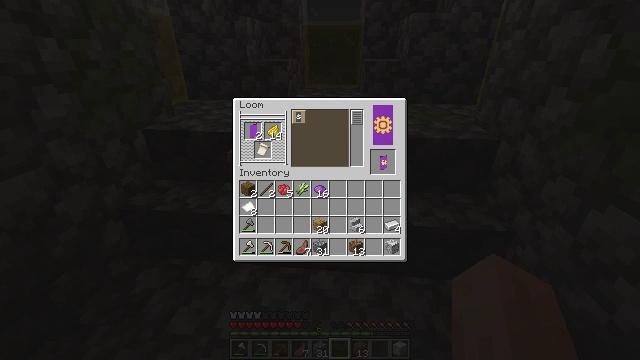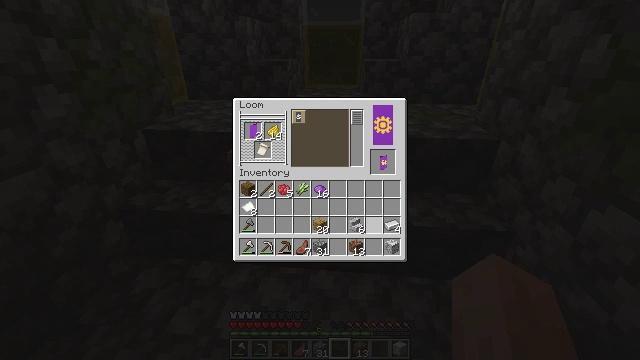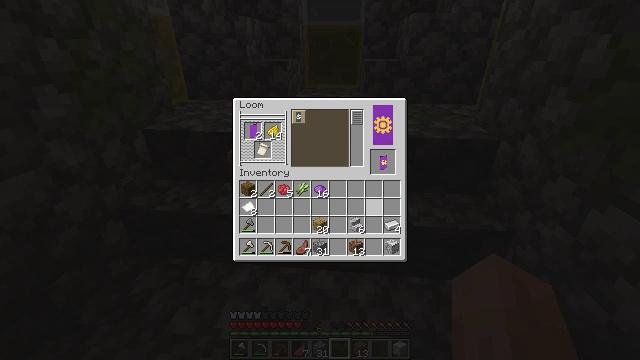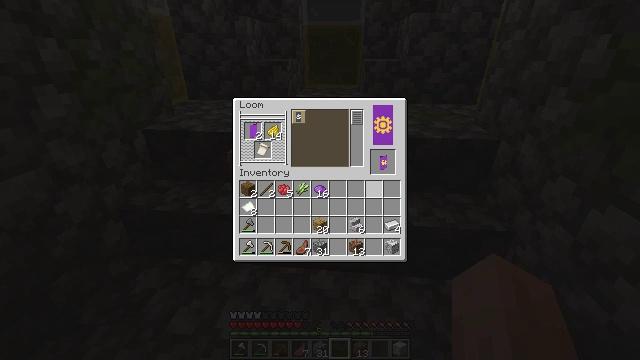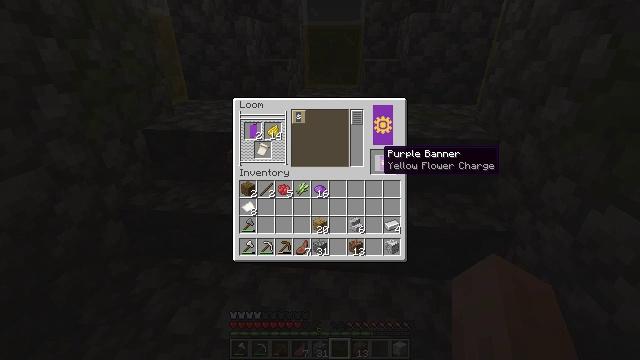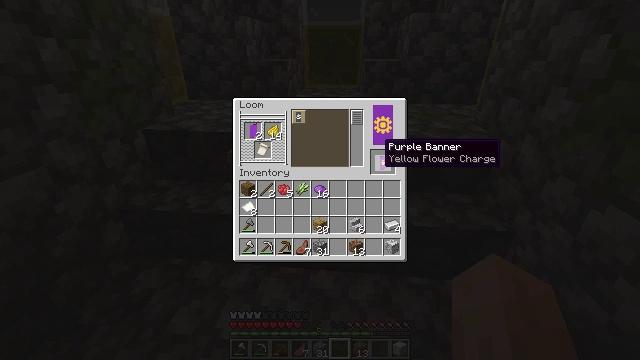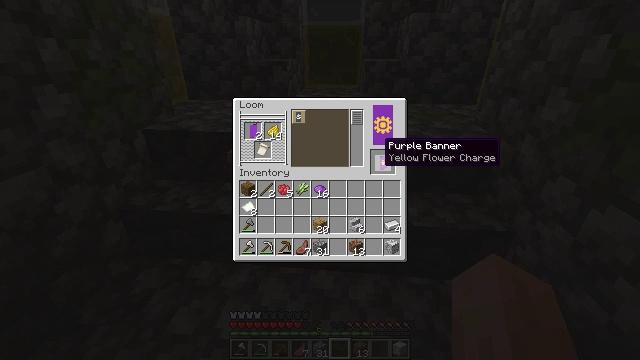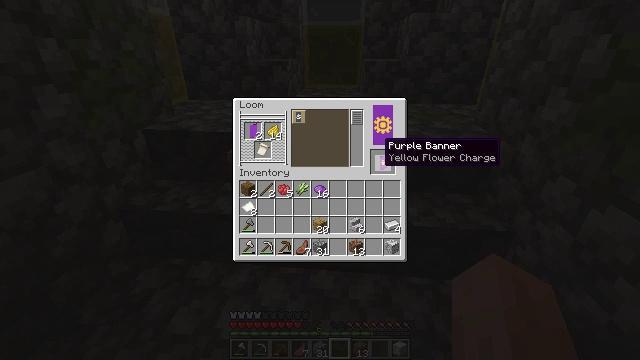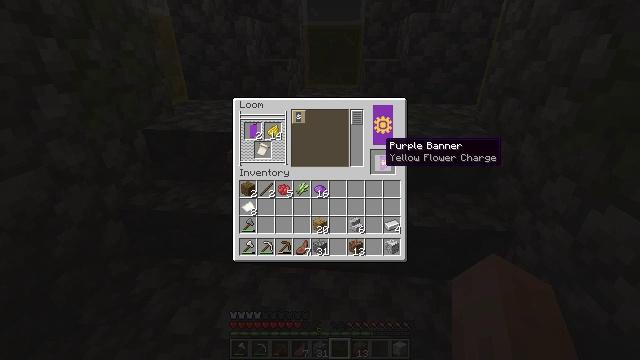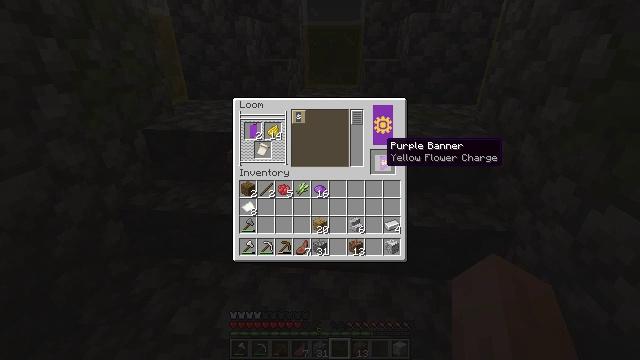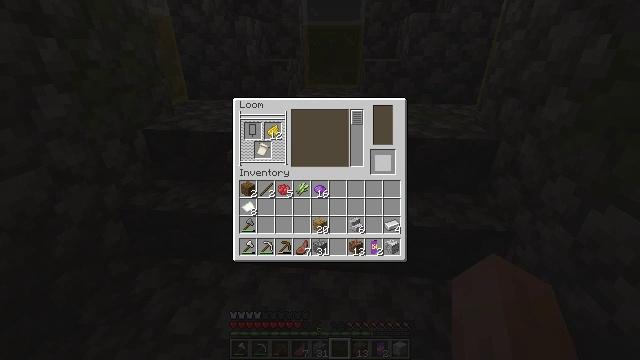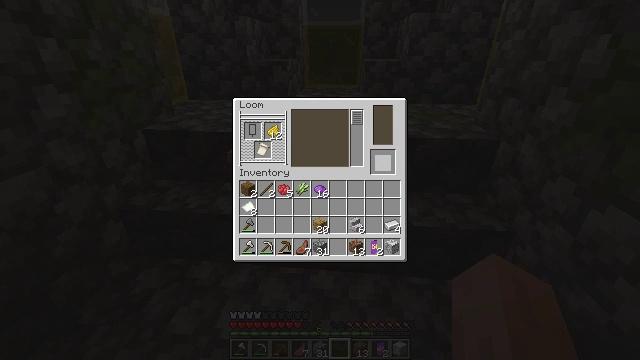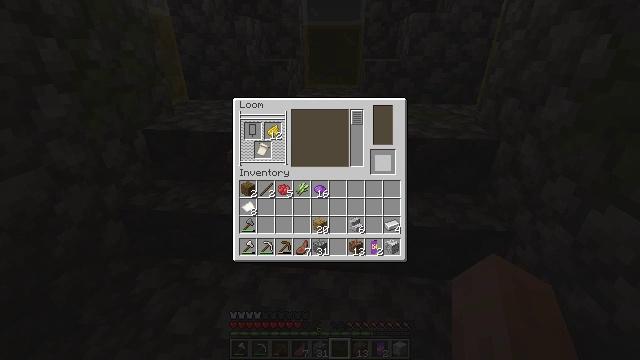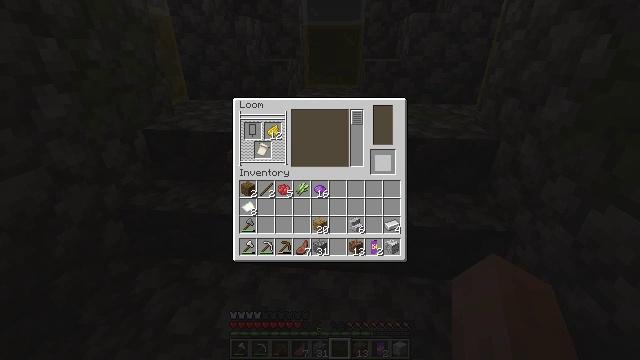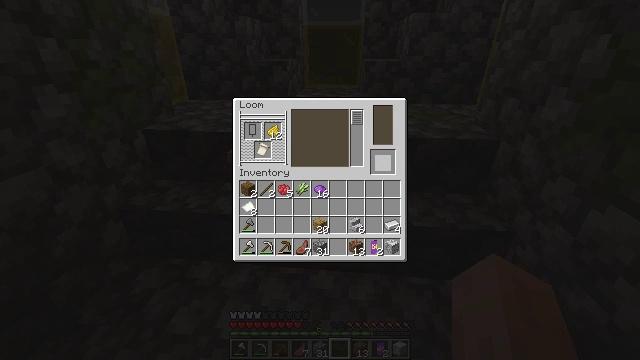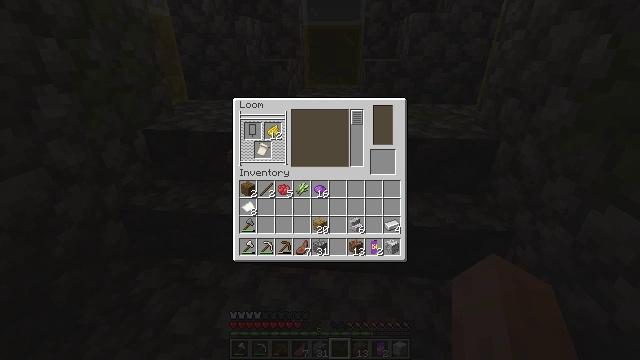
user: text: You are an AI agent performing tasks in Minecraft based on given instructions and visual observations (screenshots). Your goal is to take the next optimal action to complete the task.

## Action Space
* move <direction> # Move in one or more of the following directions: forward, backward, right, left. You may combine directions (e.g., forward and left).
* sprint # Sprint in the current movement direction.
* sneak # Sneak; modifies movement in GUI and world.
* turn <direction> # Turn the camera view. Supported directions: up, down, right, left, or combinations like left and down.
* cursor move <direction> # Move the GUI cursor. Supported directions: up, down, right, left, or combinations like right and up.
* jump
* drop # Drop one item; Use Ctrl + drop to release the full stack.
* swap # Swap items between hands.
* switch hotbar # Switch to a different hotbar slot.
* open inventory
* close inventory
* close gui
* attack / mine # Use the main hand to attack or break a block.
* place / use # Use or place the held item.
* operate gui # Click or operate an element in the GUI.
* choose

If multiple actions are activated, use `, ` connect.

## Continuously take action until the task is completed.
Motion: motion action
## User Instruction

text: Gather the loom into your inventory.
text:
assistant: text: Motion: sneak, cursor move up
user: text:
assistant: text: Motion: sneak, cursor move up
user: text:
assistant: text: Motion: sneak, cursor move up
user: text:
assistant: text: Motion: sneak, cursor move up
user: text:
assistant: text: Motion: sneak, cursor move up
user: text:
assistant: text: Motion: sneak
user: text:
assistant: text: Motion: sneak
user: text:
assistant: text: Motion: sneak
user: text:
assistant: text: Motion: sneak
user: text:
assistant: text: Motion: sneak, operate gui
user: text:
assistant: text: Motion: sneak, operate gui
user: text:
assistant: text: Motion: sneak
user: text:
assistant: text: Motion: sneak
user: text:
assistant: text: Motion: sneak
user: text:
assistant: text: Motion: sneak, cursor move down
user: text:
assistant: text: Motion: sneak, cursor move down
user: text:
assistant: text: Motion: cursor move down
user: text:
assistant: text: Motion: cursor move down
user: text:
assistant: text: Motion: sneak, cursor move down
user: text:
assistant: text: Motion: sneak
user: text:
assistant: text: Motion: sneak
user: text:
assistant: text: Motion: sneak
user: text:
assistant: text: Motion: sneak
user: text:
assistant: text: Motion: sneak
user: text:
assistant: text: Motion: sneak, operate gui
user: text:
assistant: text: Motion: sneak, operate gui
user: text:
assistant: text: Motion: sneak, cursor move left and up, operate gui
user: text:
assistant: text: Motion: sneak, cursor move left and up
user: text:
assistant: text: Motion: sneak, cursor move up
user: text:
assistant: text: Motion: sneak, cursor move left and up